Question: On the Form I have two TImages. TImage which is on the top should be transparent, so we can see what is underneath. How to change the level of TImage transparency?
Example:

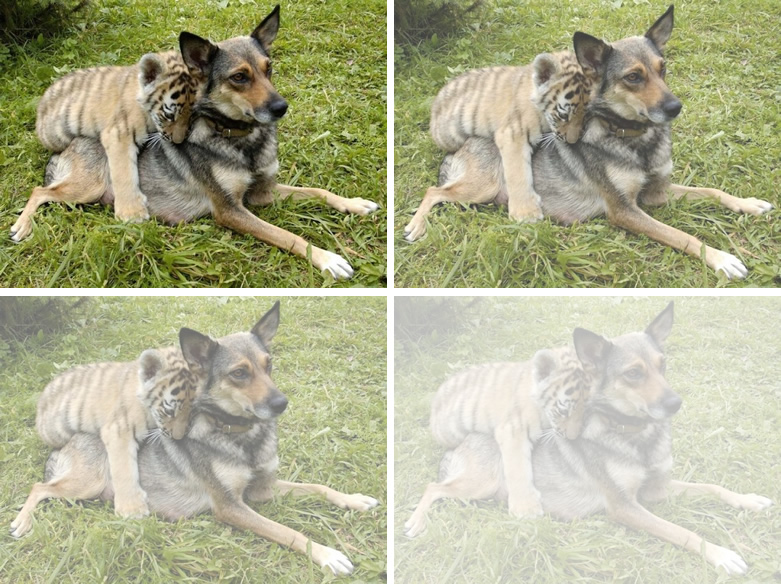
Answer: The usual way would be drawing all graphics to one destination canvas (which could be the bitmap of an TImage), but even with many overlapping TImages this can be done. Be aware that you can't overlap TWinControls.
Since a 32 bit Bitmap support transparency this can be reached by converting the contained graphic to an bitmap (if needed).
By setting Alphaformat := afDefined the bitmap will be drawn with the transparency informations from the alphachannel.
We need a copy of the bitmap since setting the AlphaFormat will let us loose the pixelinformations.
Using scanlines the pixelinformation from the copy can be transferred to the destination, the alpha channel is set to the desired value.
A "fire and forget" implementation could look like this:
'''
type
pRGBQuadArray = ^TRGBQuadArray;
TRGBQuadArray = ARRAY [0 .. 0] OF TRGBQuad;
procedure SetImageAlpha(Image:TImage; Alpha: Byte);
var
pscanLine32,pscanLine32_src: pRGBQuadArray;
nScanLineCount, nPixelCount : Integer;
BMP1,BMP2:TBitMap;
WasBitMap:Boolean;
begin
if assigned(Image.Picture) then
begin
// check if another graphictype than an bitmap is assigned
// don't check Assigned(Image.Picture.Bitmap) which will return always true
// since a bitmap is created if needed and the graphic will be discared
WasBitMap := Not Assigned(Image.Picture.Graphic);
if not WasBitMap then
begin // let's create a new bitmap from the graphic
BMP1 := TBitMap.Create;
BMP1.Assign(Image.Picture.Graphic);
end
else BMP1 := Image.Picture.Bitmap; // take the bitmap
BMP1.PixelFormat := pf32Bit;
// we need a copy since setting Alphaformat:= afDefined will clear the Bitmap
BMP2 := TBitMap.Create;
BMP2.Assign(BMP1);
BMP1.Alphaformat := afDefined;
end;
for nScanLineCount := 0 to BMP1.Height - 1 do
begin
pscanLine32 := BMP1.Scanline[nScanLineCount];
pscanLine32_src := BMP2.ScanLine[nScanLineCount];
for nPixelCount := 0 to BMP1.Width - 1 do
begin
pscanLine32[nPixelCount].rgbReserved := Alpha;
pscanLine32[nPixelCount].rgbBlue := pscanLine32_src[nPixelCount].rgbBlue;
pscanLine32[nPixelCount].rgbRed := pscanLine32_src[nPixelCount].rgbRed;
pscanLine32[nPixelCount].rgbGreen:= pscanLine32_src[nPixelCount].rgbGreen;
end;
end;
If not WasBitMap then
begin // assign and free Bitmap if we had to create it
Image.Picture.Assign(BMP1);
BMP1.Free;
end;
BMP2.Free; // free the copy
end;
procedure TForm3.Button1Click(Sender: TObject);
begin // call for the example image
SetImageAlpha(Image1,200);
SetImageAlpha(Image2,128);
SetImageAlpha(Image3,80);
end;
'''